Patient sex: F
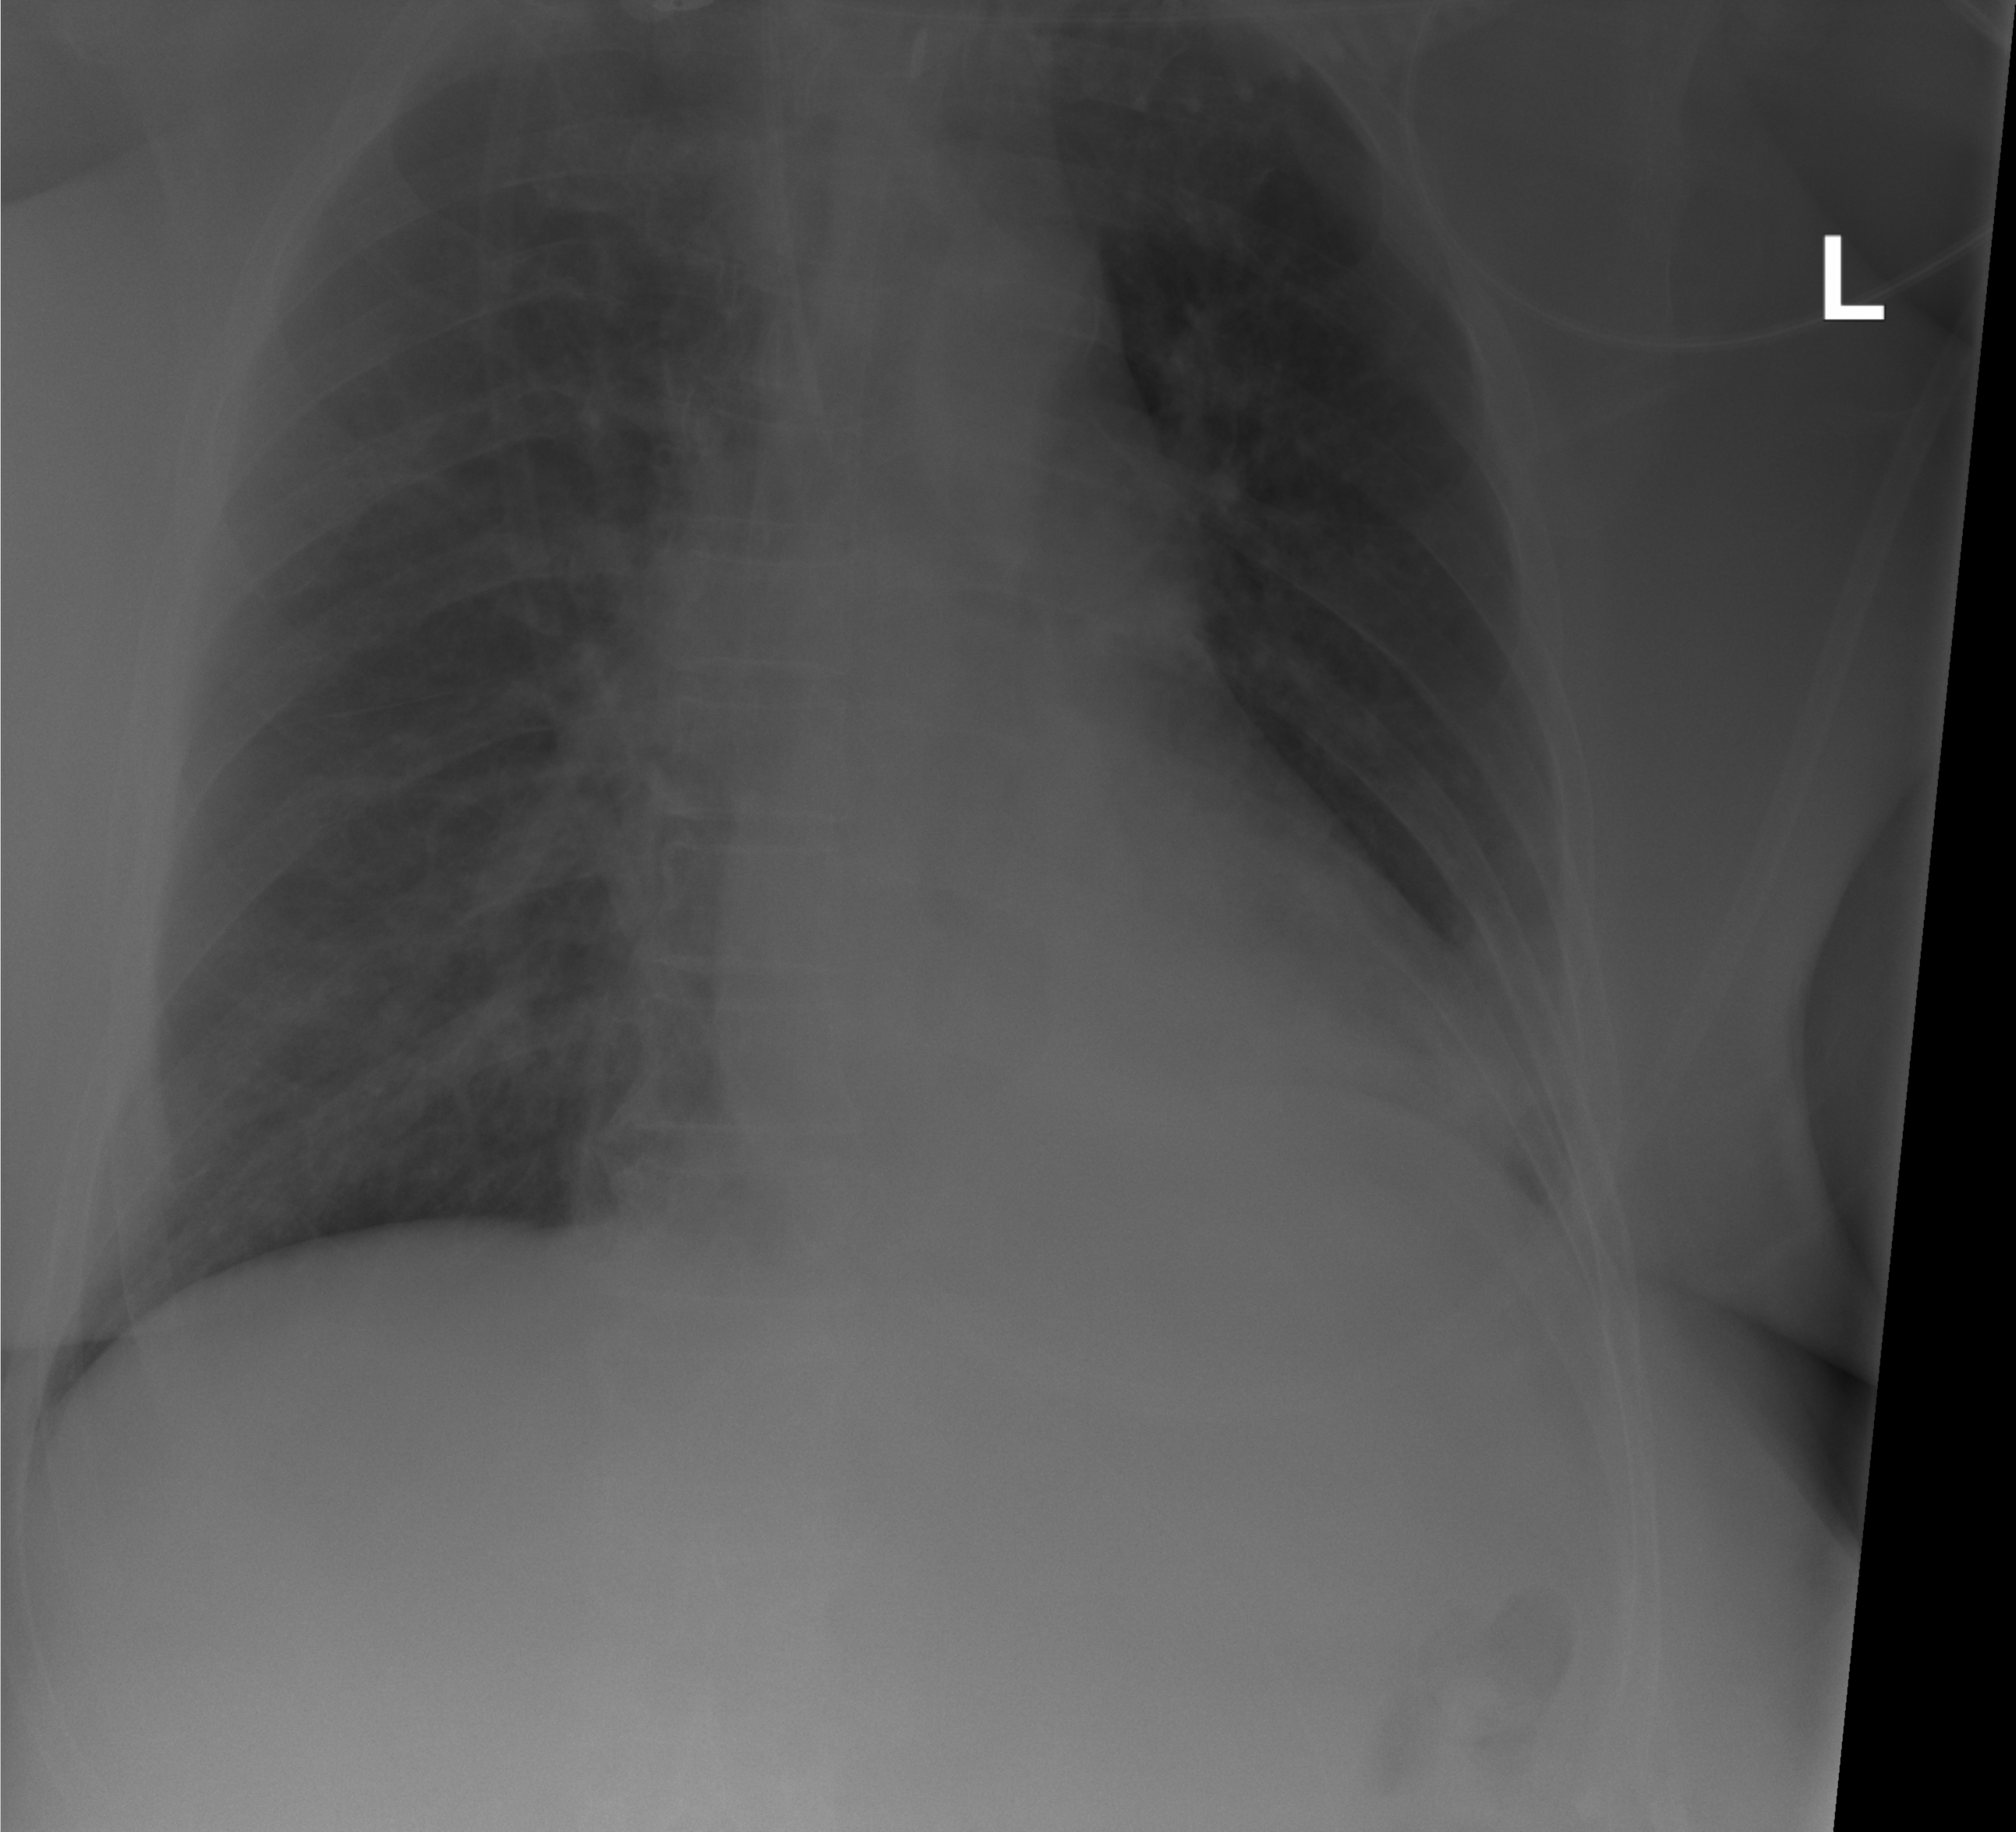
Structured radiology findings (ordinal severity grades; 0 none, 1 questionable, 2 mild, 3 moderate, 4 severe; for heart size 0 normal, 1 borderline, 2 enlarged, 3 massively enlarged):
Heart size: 0
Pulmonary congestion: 0
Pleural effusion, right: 0
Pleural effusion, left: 0
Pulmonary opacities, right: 0
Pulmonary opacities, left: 0
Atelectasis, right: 0
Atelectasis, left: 1